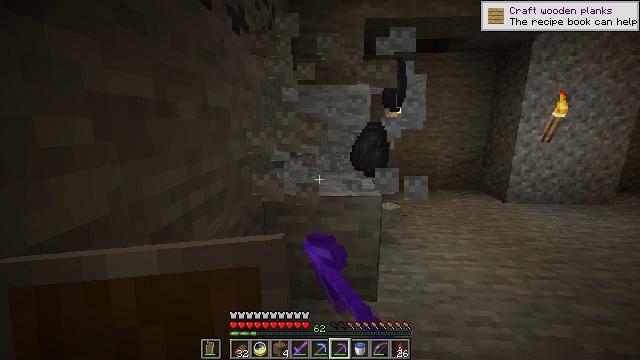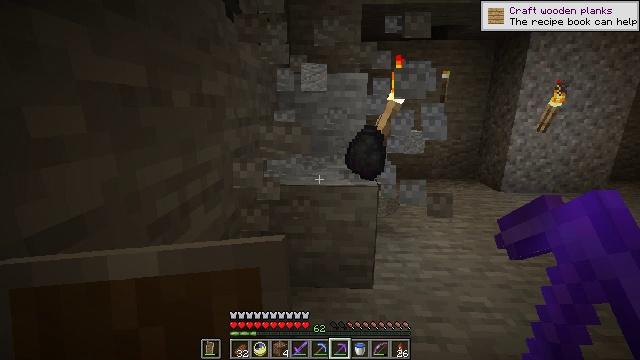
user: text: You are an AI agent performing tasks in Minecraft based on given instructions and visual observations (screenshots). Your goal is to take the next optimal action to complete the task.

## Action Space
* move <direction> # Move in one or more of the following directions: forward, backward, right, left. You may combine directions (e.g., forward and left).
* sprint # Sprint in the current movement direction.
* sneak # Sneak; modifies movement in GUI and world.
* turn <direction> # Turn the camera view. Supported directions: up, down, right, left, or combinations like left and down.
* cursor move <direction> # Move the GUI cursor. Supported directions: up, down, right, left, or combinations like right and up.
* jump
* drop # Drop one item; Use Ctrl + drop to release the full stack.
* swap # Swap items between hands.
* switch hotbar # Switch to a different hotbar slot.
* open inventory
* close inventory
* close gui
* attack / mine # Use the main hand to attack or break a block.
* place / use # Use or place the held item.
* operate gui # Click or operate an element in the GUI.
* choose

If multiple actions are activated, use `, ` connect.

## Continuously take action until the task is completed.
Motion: motion action
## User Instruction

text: Attack the andesite block to gather it.
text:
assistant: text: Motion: turn down, attack / mine
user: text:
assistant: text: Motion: attack / mine